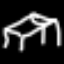
Label: bed